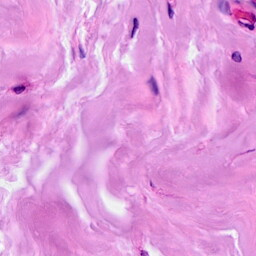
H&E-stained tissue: Breast